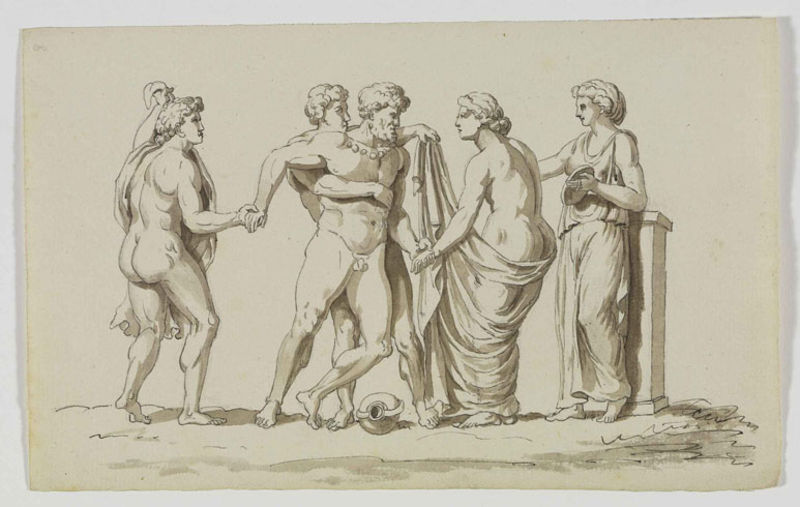
Titel: Konvolut mit 23 Zeichnungen, Blatt 3
Künstler: Friedrich Weinbrenner
Standort: Karlsruhe
Institution: Staatliche Kunsthalle Karlsruhe
Schlagwörter: akt, feder, gemälde, gott, gruppe, hand, held, kampf, körper, mann, nackt, schatten, umhang, weiß, aquarell, frauen, menschen, sand, braun, brust, frau, grau, hell, hintergrund, männer, rücken, schwarz, skizze, stützen, szene, säule, zeichnung, tuch, beige, leute, bart, betrunken, bärtig, falten, halten, kleidung, sehen, sockel, stehen, teller, fünf, hände, spiegel, gehen, boden, gewand, haare, tücher, personen, locken, perlen, amphore, krug, vase, füße, gesäß, hintern, liebe, papier, kette, grafik, ziehen, farblos, figuren, gewalt, tafel, dick, muskeln, festhalten, maler, staffelei, ankleiden, nackte, podest, drapierung, striche, barfuss, penis, laviert, tusche, antike, arsch, scheibe, druck, stich, schwarzweiß, streit, konturen, aquatinta, helm, mythologie, pult, rom, römer, rückansicht, eitelkeit, antik, griechen, götter, zeus, griechisch, griechenland, olympia, gottheit, hera, bänder, tunika, herkules, zorn, begehren, herakles, ringen, hinterteil, hoden, ampore, diskus, betrug, zurück, hüllen, zurückhalten, athleten, pimmel, handhalten, händehalten, gemächt, frauenkleider, greichisch, nackte männer, po, 1630, gehalten, augenlicht, im frien